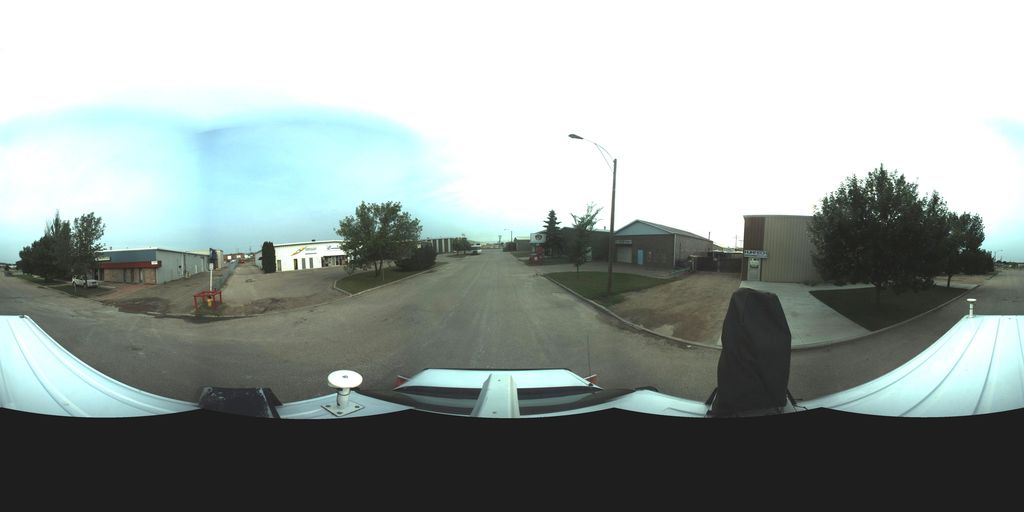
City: saskatoon